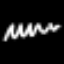
Label: squiggle